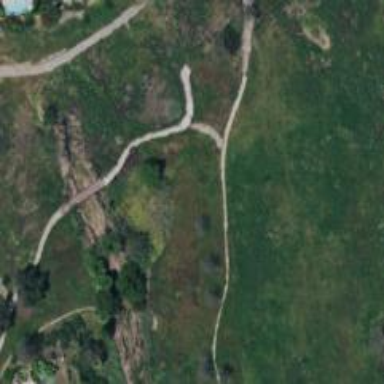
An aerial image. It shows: Service road designated as golf cart path.